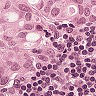
Metastatic tissue present: yes